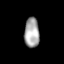
Tissue: lung
Cell type: Epithelial cells
Senescence score: 0.1872
Nuclear area (px): 438
Mean DAPI intensity: 166.849